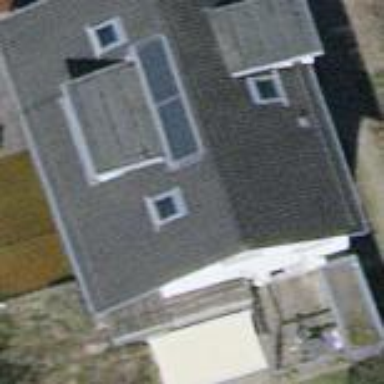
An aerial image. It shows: Detached building with tiled roof.